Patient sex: F
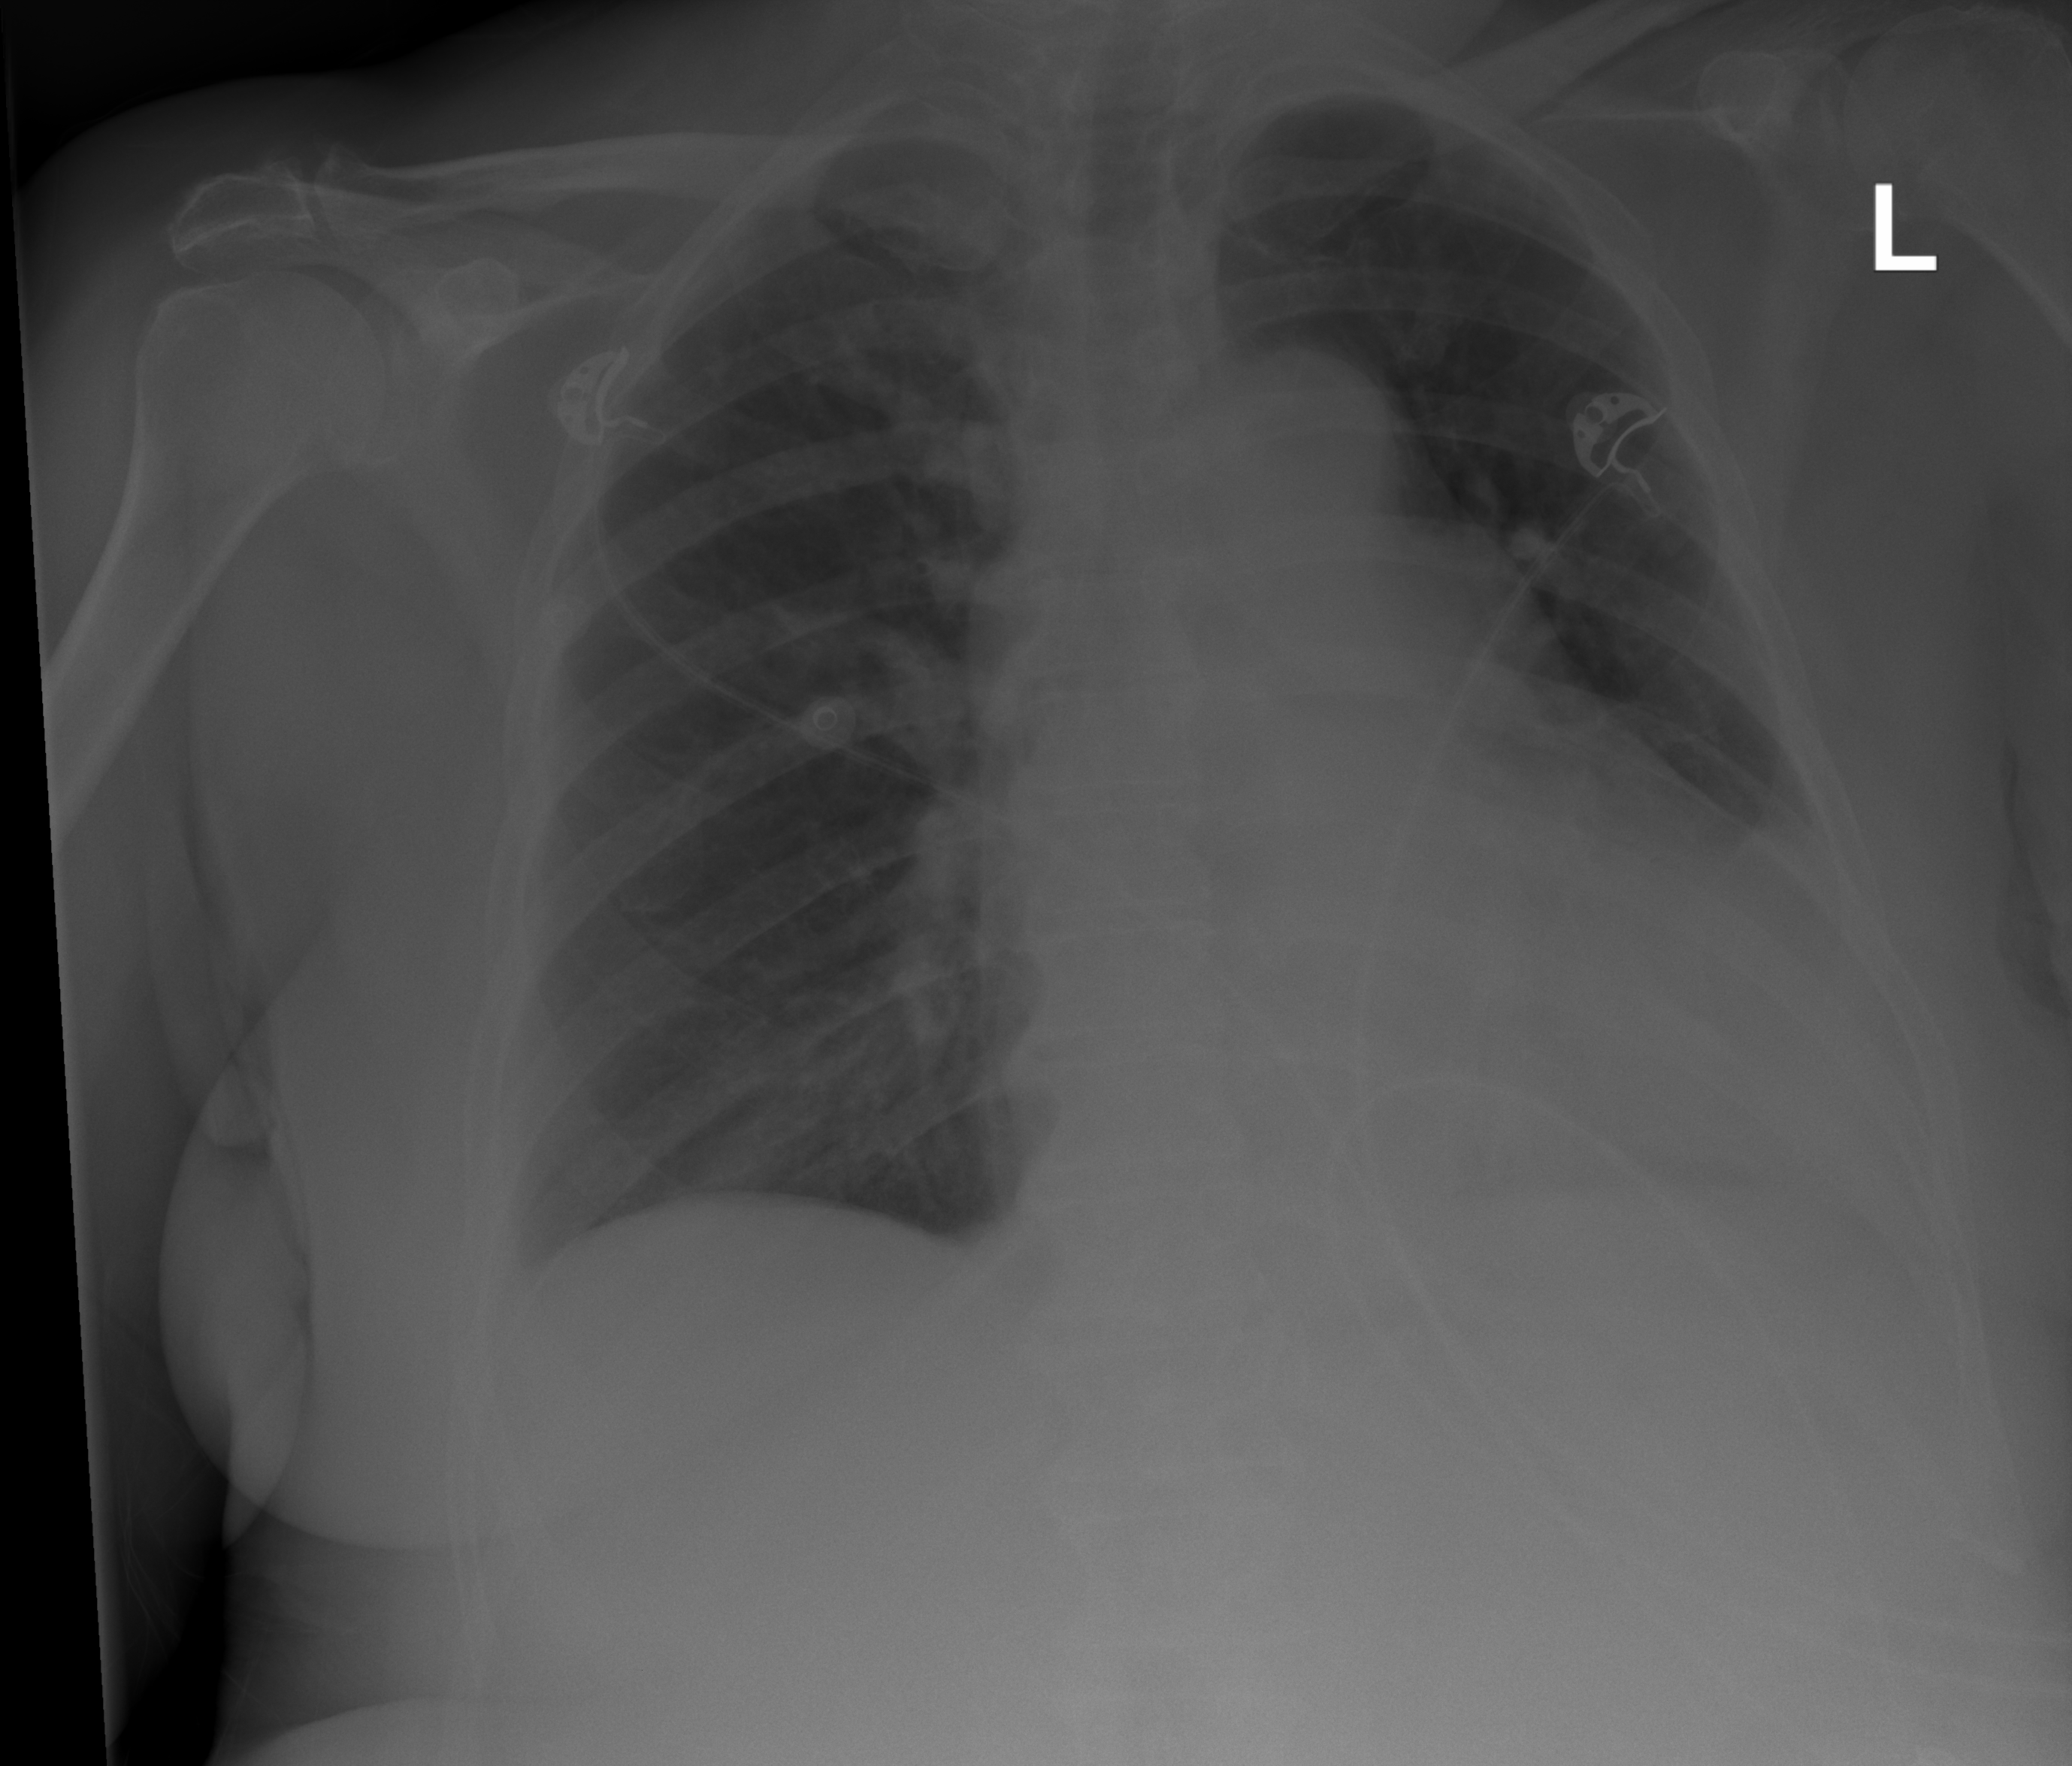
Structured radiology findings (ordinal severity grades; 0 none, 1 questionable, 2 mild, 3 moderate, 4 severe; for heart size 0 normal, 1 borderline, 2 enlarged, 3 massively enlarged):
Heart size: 2
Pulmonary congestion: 0
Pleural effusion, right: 0
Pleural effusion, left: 2
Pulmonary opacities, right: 0
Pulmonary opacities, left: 0
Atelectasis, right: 0
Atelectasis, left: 2